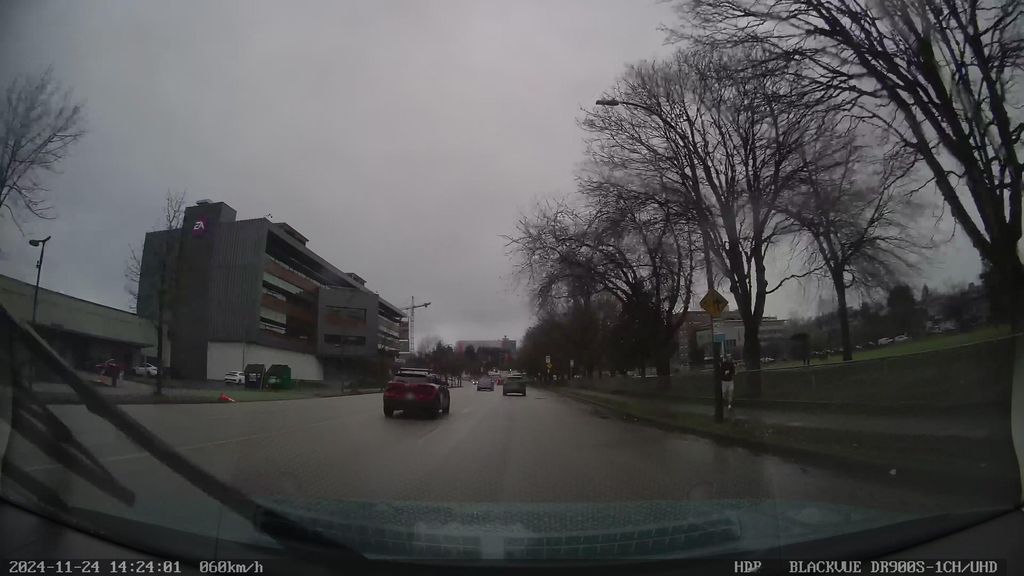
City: vancouver